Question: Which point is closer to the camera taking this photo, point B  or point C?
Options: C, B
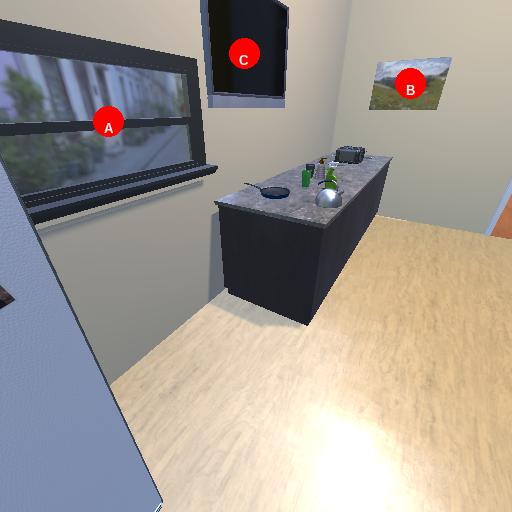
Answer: C